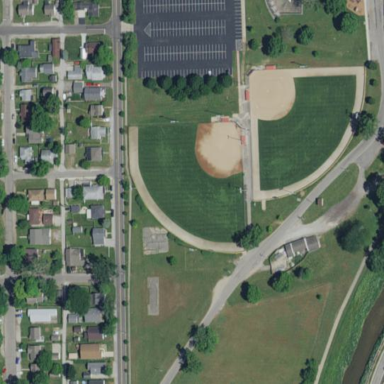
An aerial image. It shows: Baseball pitch for leisure land.